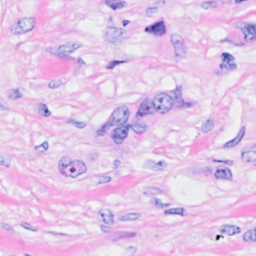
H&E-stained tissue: Breast